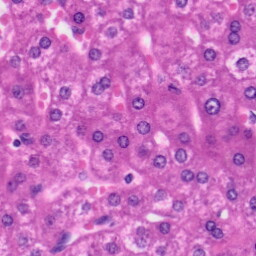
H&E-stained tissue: Liver